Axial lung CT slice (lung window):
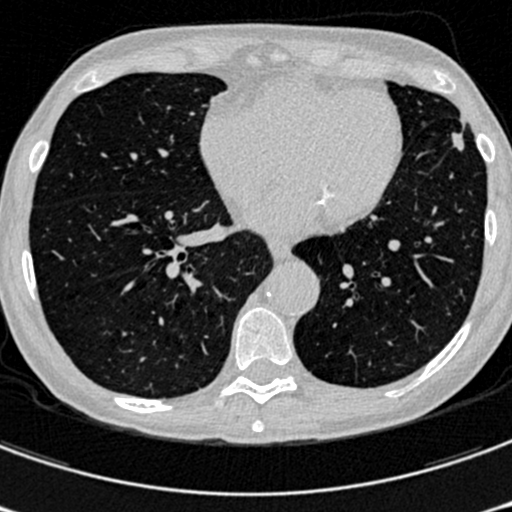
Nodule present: no